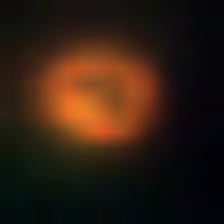
Taxon: NanoPlankton
Group: Other